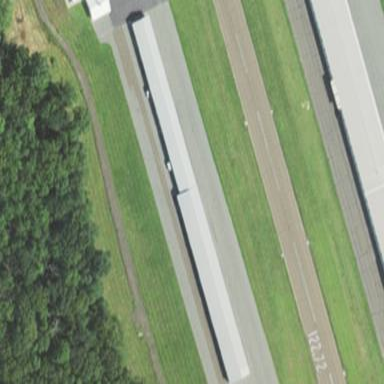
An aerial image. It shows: Hangar building located at airport.